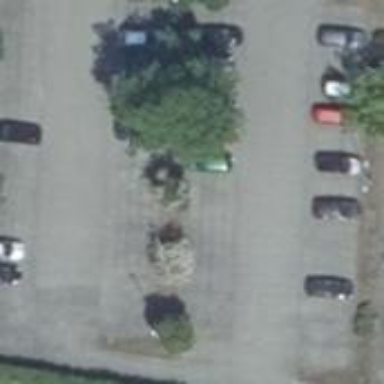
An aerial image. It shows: Parking area with sett surface.